Question: iOS 8 Safari (Retina) vs Mac OS X Yosemite Safari (Retina)

The one on the Mac is the desired rendering i.e. kerning and ligatures. The one on iOS seems too loose (this is Simulator, looks the same on device). The font is Lato served from Google.
Any way to make the text on iOS look as good as on the Mac?
Seems like it could be a problem with Lato. I tried different fonts i.e. Proxima Nova and they looked the same on iOS and Mac OS, despite not having ligatures. I also can't get iOS to render ligatures in Lato no matter what. This is my CSS.
'''
text-rendering: optimizeLegibility;
-webkit-font-variant-ligatures: common-ligatures;
font-variant-ligatures: common-ligatures;
'''
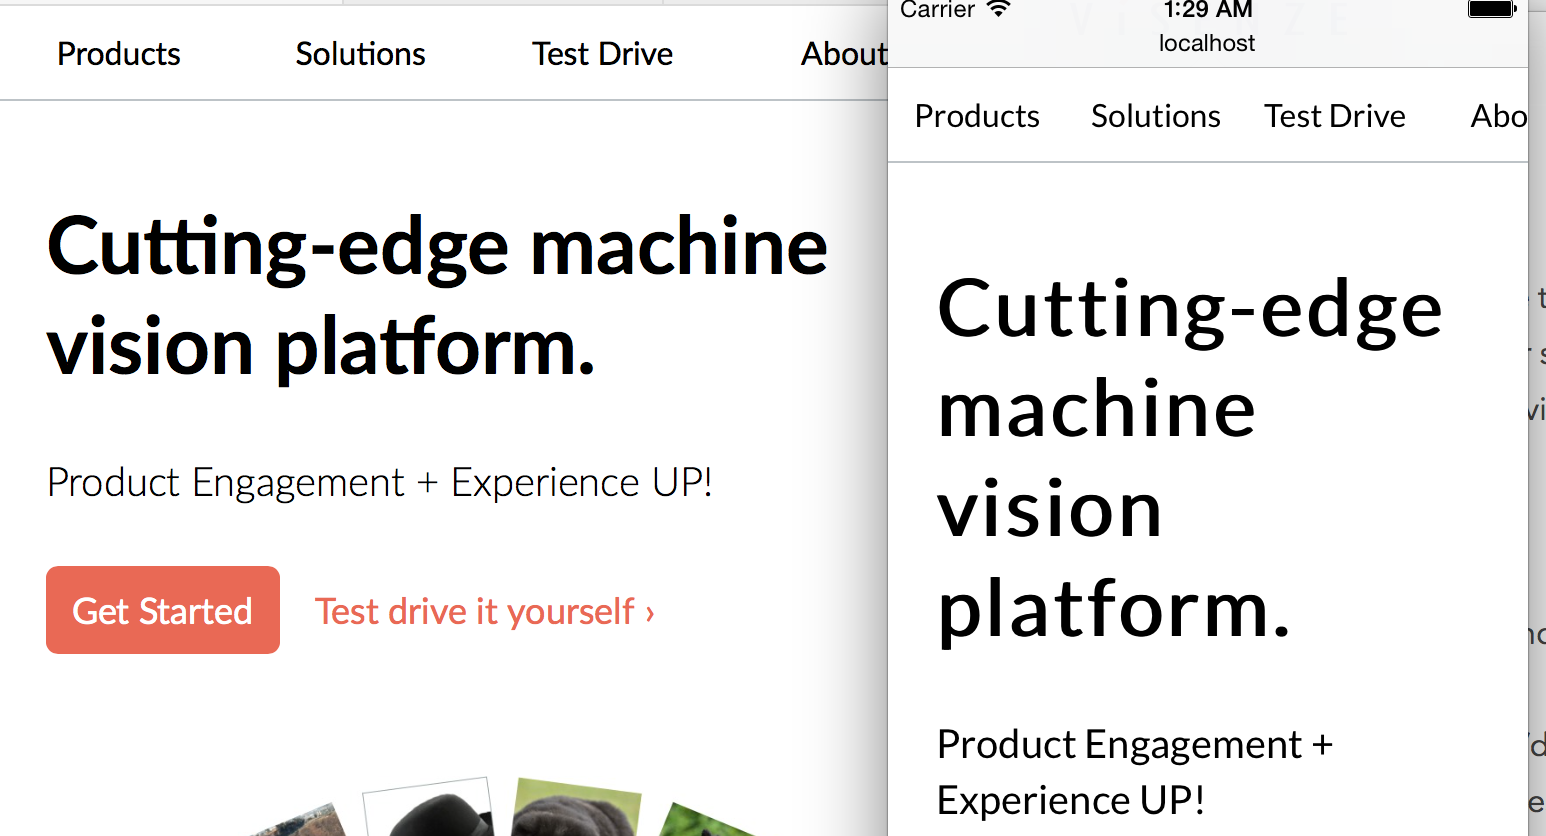
Answer: Use Typekit instead of Google font.

You get what you pay for.
Here's the code which did the trick.
'''
<script>
WebFontConfig = {
typekit: { id: 'xzw9acq' } // Typekit kit containing Lato
//google: { families: ['Lato'] }
};
... rest of font loader script
</script>
'''